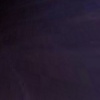
Label: space